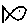
Label: fish